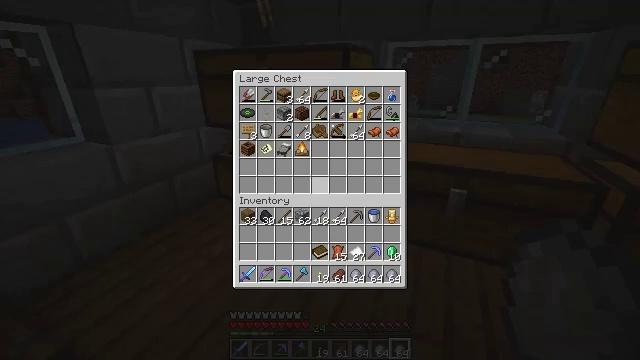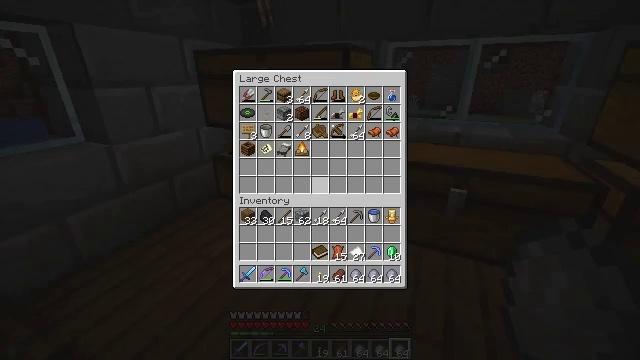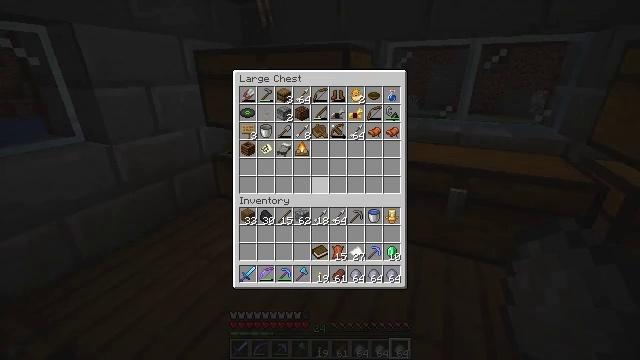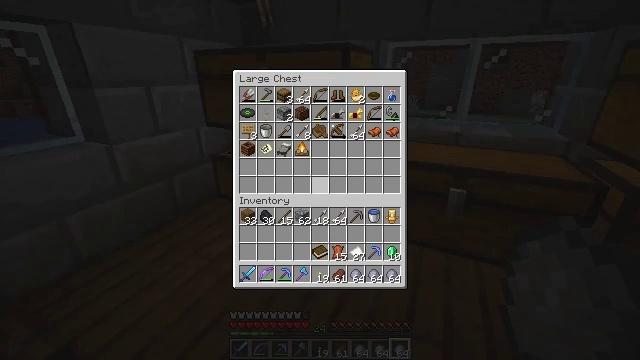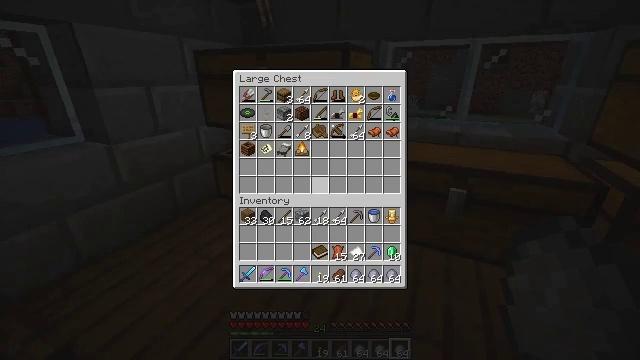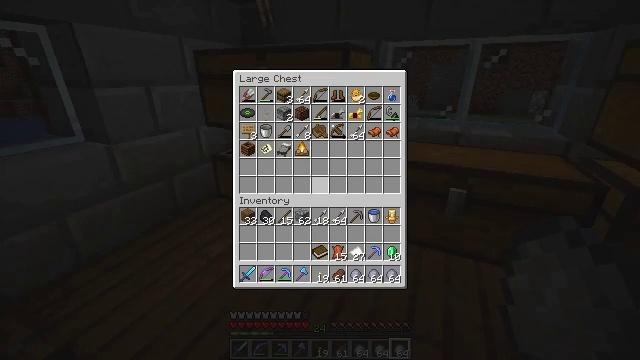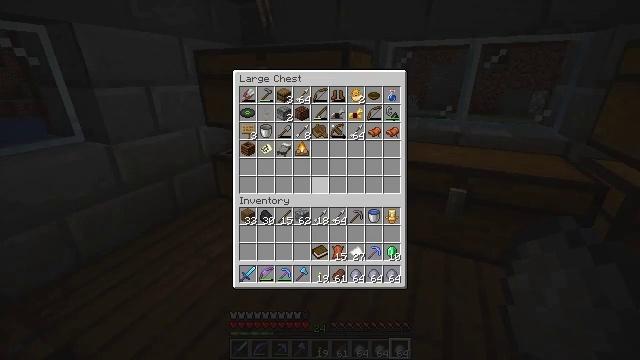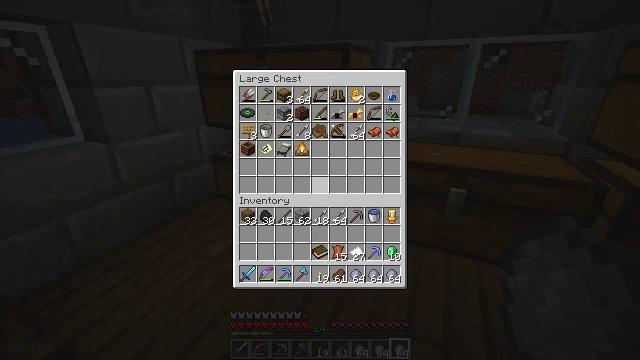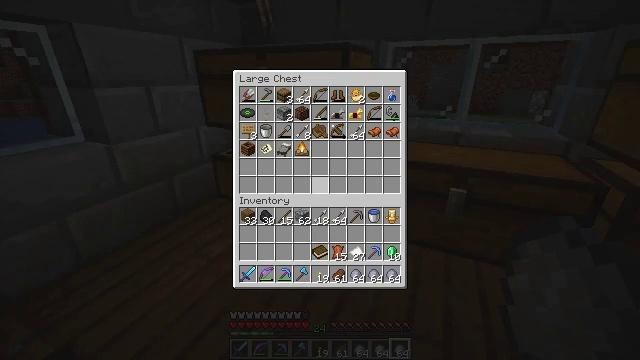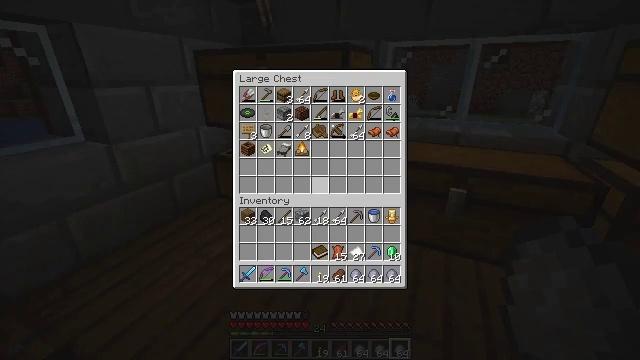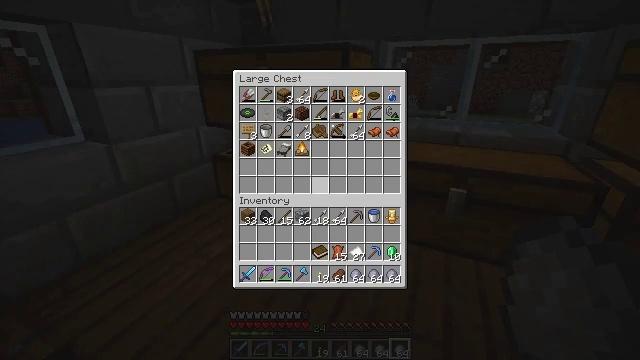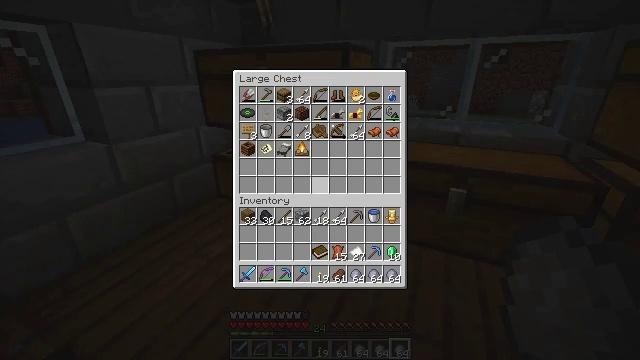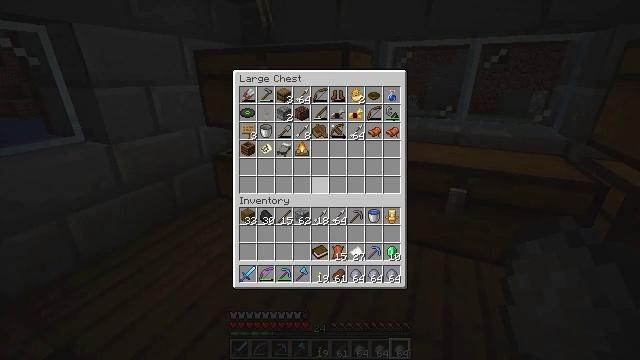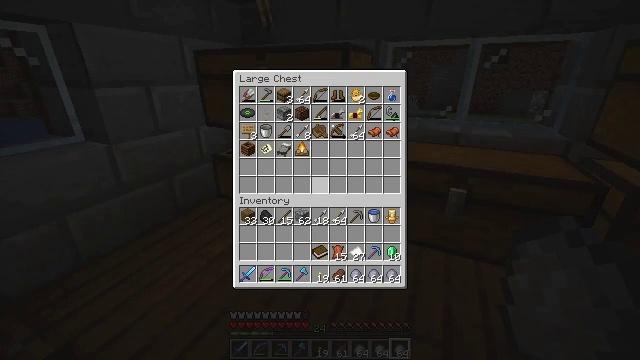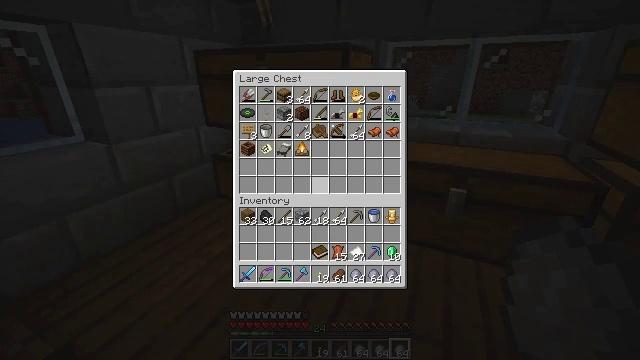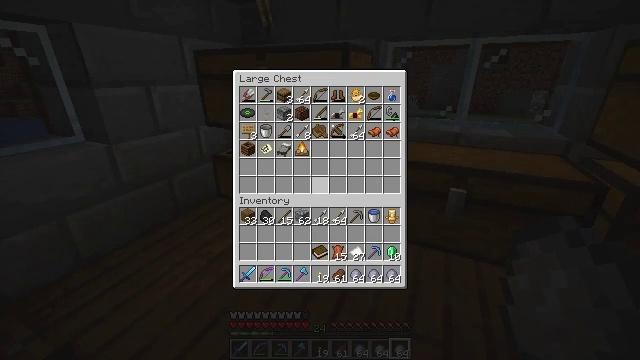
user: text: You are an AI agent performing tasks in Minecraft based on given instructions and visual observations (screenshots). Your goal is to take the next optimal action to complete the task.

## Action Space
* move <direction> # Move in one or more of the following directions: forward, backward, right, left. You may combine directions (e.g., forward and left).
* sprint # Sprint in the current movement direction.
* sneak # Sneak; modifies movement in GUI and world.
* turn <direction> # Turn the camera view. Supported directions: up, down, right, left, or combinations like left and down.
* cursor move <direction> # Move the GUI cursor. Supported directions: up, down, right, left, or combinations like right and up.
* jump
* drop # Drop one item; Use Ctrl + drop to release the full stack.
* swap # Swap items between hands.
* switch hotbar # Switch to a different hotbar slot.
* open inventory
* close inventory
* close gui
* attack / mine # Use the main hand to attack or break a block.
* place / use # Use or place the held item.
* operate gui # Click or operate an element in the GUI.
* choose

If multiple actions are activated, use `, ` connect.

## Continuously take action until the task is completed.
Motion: motion action
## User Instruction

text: To get a cauldron, use the crafting table.
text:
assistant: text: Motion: no_op
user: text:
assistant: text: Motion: no_op
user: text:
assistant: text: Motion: no_op
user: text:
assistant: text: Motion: no_op
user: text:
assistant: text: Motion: no_op
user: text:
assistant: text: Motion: no_op
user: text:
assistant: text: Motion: no_op
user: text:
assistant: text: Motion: no_op
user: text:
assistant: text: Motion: no_op
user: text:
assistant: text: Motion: no_op
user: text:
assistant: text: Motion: no_op
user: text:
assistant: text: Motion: no_op
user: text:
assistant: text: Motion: no_op
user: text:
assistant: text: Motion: no_op
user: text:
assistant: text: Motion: no_op
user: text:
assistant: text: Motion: no_op
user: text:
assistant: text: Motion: no_op
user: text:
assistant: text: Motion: no_op
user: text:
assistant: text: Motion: no_op
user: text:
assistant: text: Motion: no_op
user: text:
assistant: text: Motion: no_op
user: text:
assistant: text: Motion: no_op
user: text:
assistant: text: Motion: no_op
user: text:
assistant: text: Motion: no_op
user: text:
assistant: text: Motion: no_op
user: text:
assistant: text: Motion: no_op
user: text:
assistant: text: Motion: no_op
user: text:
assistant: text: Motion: no_op
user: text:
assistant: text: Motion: no_op
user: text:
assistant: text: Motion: no_op